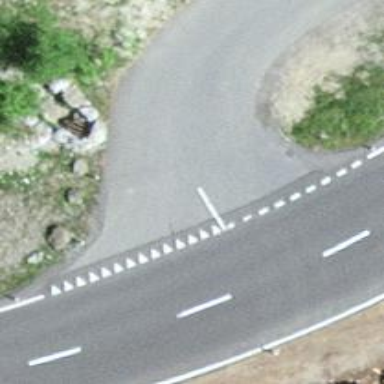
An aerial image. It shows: Road with "give way" sign.